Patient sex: M
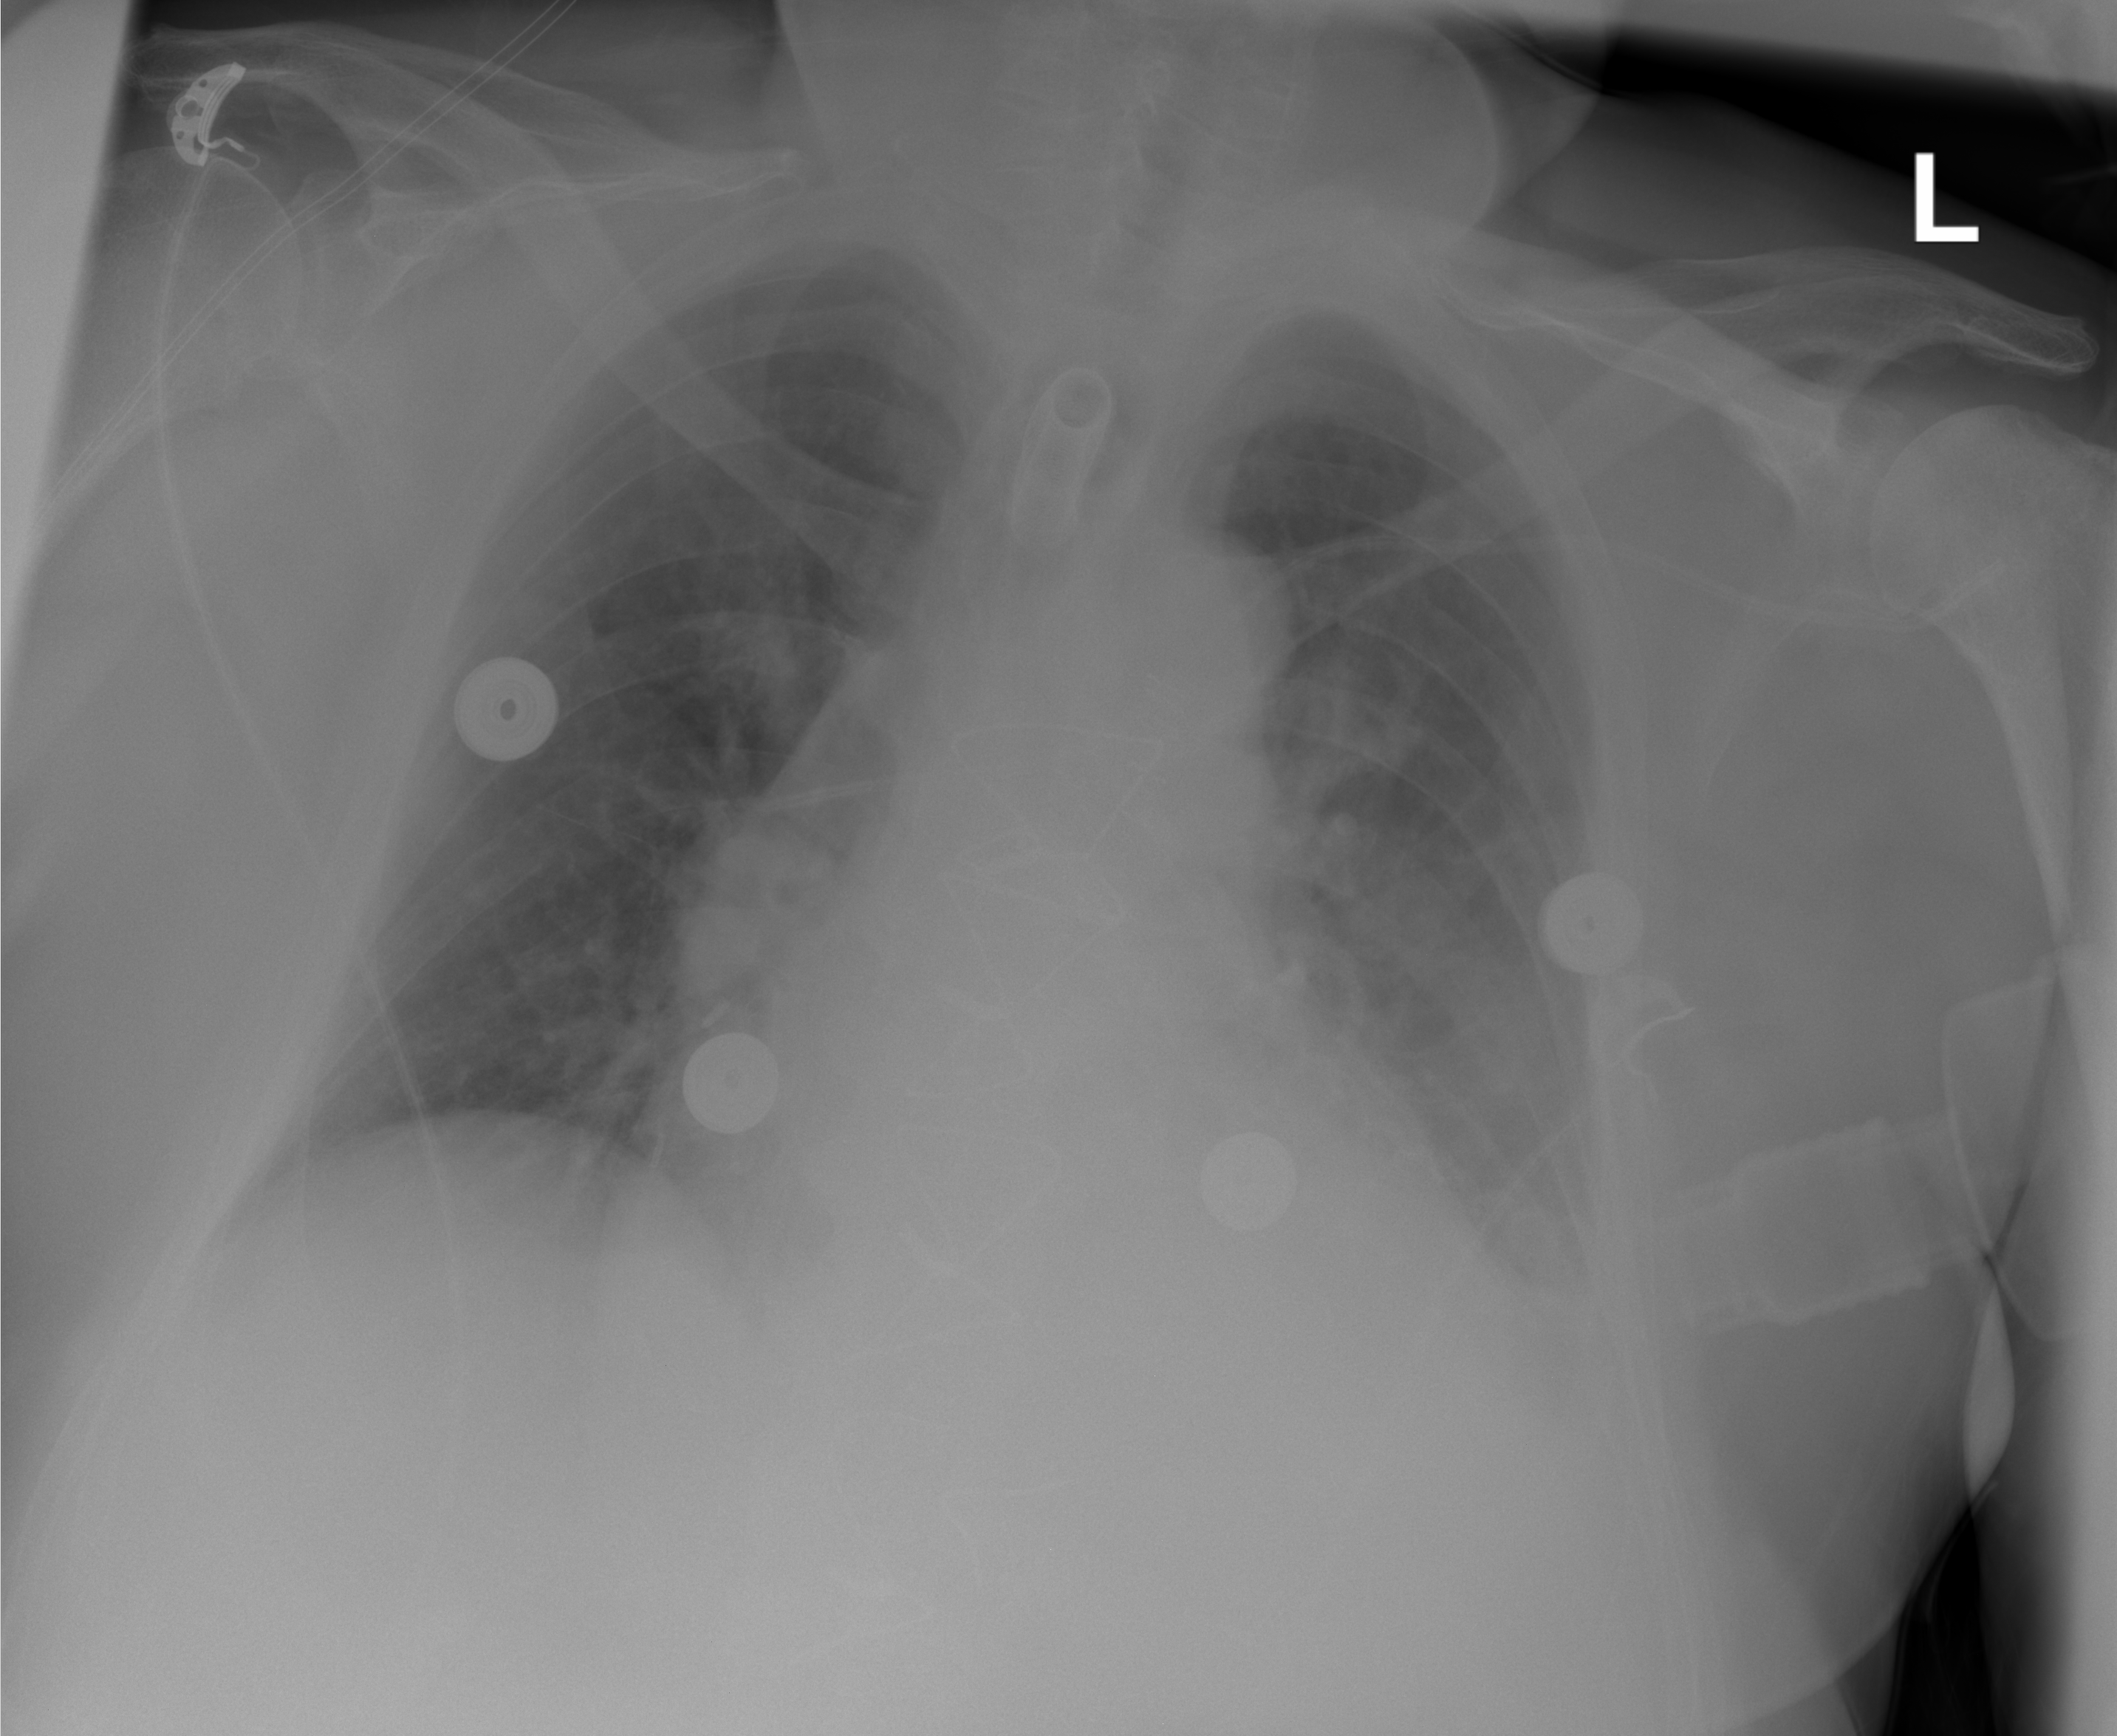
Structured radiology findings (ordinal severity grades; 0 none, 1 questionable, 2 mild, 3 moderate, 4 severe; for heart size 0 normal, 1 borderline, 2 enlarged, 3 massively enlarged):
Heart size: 2
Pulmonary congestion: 2
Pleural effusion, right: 0
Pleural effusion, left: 2
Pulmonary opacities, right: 1
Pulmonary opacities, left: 1
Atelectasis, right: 0
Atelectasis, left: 2